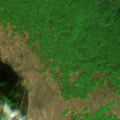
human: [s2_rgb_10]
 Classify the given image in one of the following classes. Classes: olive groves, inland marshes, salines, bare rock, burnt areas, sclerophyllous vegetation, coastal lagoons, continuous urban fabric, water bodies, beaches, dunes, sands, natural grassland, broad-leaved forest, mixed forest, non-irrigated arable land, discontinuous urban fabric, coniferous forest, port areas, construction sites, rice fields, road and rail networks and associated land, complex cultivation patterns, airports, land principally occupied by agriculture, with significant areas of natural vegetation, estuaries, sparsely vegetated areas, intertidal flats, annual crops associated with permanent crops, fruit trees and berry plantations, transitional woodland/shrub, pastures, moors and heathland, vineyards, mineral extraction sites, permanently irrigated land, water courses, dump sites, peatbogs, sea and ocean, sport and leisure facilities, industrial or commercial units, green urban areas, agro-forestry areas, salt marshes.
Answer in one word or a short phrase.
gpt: broad-leaved forest, mixed forest, natural grassland, transitional woodland/shrub